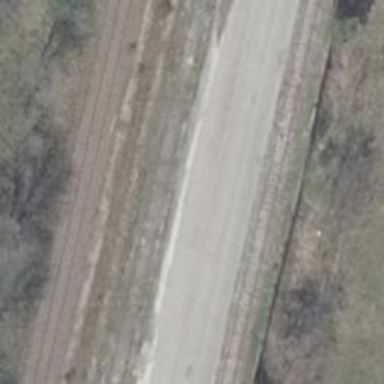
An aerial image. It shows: Railway yard in service.